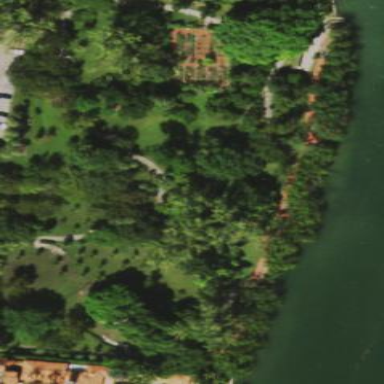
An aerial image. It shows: Park.